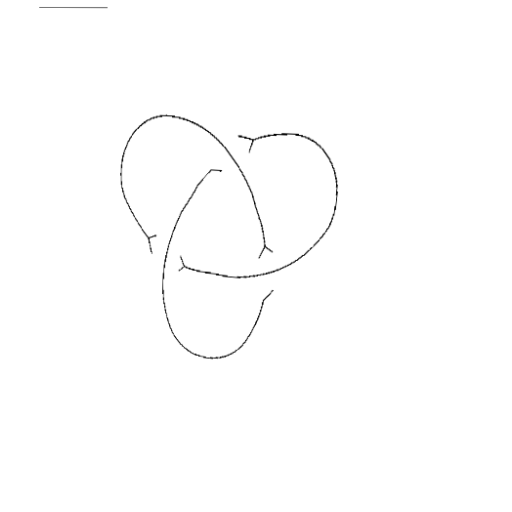
Crossing number: 3